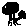
Label: tree